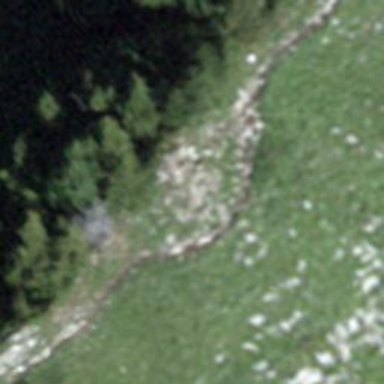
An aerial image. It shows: Excellent dirt path trail.